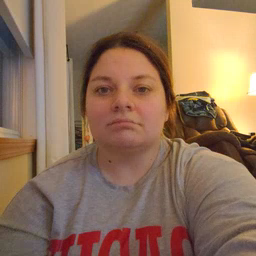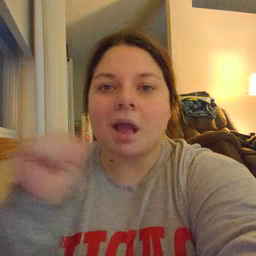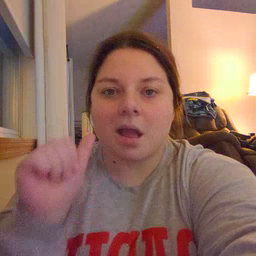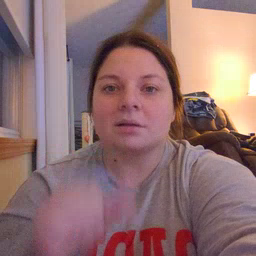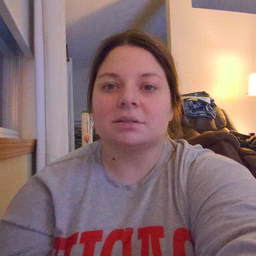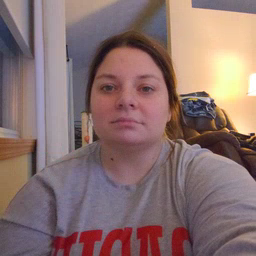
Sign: aunt